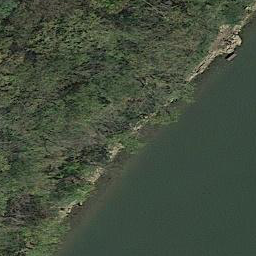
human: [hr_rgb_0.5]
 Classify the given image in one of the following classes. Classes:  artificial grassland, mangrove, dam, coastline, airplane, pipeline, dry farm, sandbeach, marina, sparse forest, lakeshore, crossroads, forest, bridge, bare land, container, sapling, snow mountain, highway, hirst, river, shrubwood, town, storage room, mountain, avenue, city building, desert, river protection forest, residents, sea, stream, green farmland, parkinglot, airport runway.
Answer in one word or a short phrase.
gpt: river protection forest